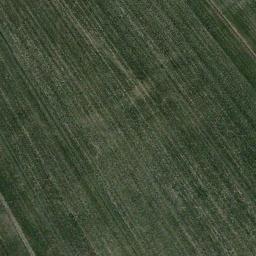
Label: meadow